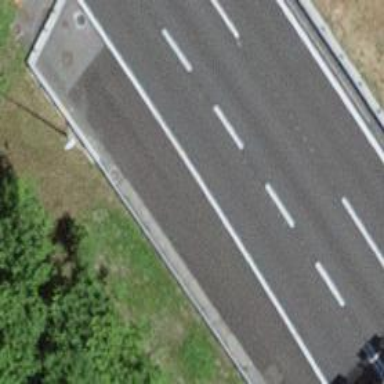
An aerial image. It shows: Motorway link.